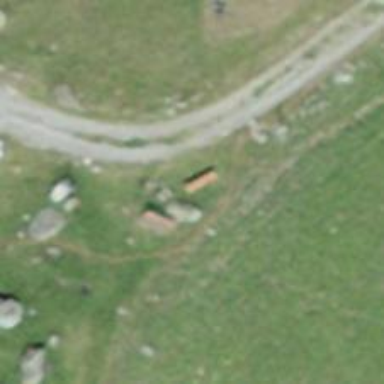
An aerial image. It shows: Bench.